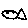
Label: fish